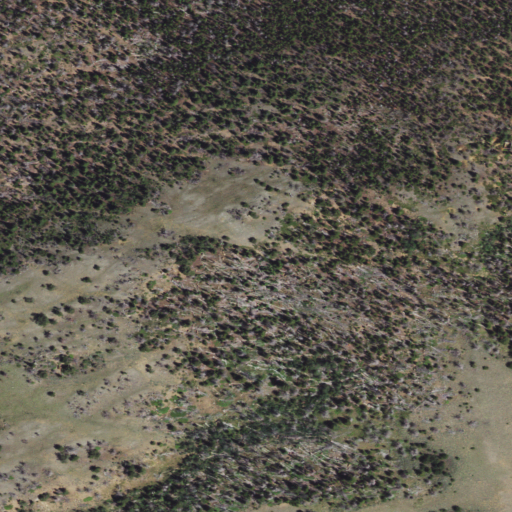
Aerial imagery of mountain in Wyoming named Corner Mountain containing evergreen forest and shrub